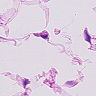
Metastatic tissue present: no